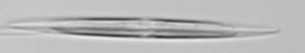
Label: Pseudo-nitzschia